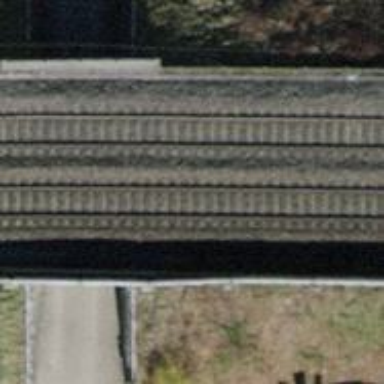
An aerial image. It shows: Single-track railway bridge with electrified contact line.